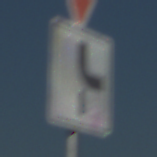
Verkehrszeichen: VerlaufVorfahrtsstrasse10
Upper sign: VorfahrtGewaehren
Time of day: MorningAfternoon
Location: Outdoor (Nature)
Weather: Clear
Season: NotSpecified
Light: Natural